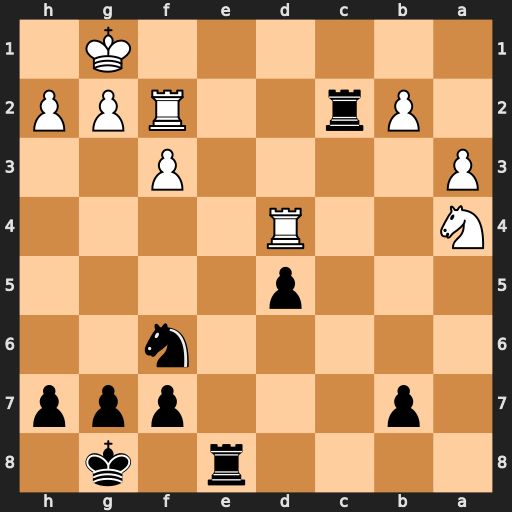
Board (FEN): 4r1k1/1p3ppp/5n2/3p4/N2R4/P4P2/1Pr2RPP/6K1
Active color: b
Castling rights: -
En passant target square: -
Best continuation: Re1+ Rf1 Ree2